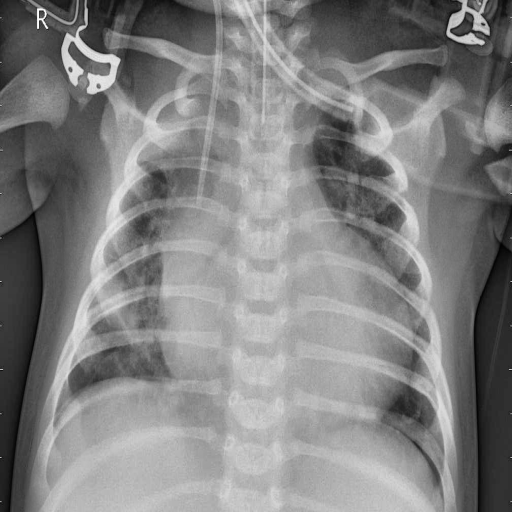
Finding: PNEUMONIA